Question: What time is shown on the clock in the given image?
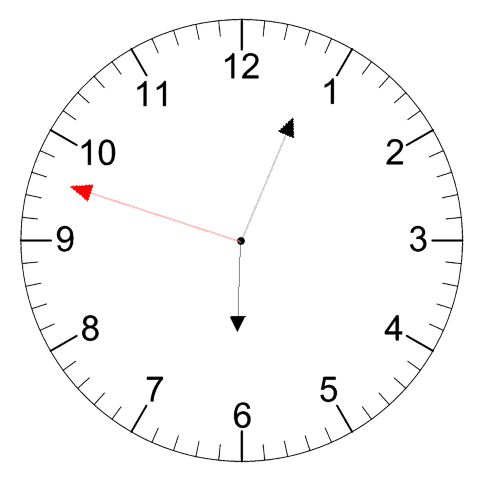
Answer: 06:03:48